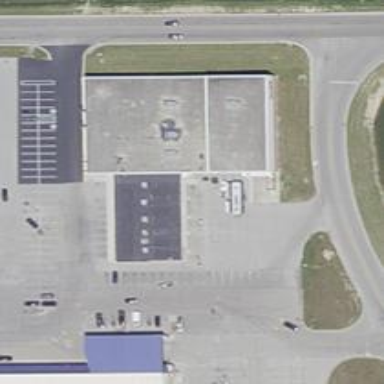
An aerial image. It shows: Post office.